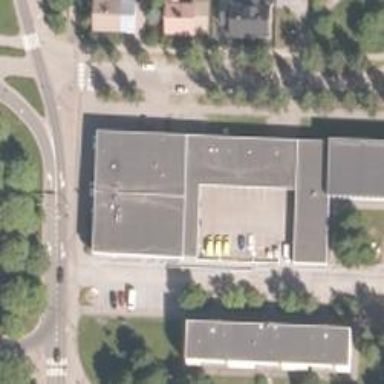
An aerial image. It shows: Kindergarten.